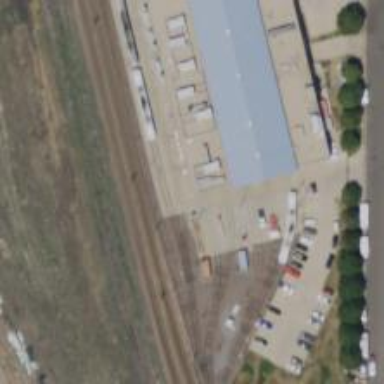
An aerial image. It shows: Light rail service yard with electrified contact lines.